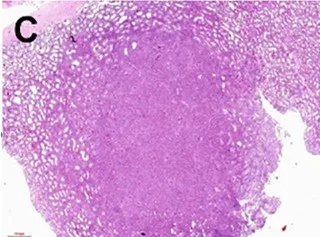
Imaging of a patient with systemic manifestation of ALK-positive Histiocytosis. (C) Multiple nodular distributions lacking capsules are observed under low magnification, scattered within the testicular parenchyma, displaying relatively clear boundaries of the nodules.
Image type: pathology (h&e)